Question: Here as my tables (Entier = Integer // Caractere long variable = Varchar) :
<URL>

I created a view V_Enterprise(idContact, phoneNumber, email, name, city, adress)
I tried to create a Trigger on that View to allow users to update the view :
'''
CREATE TRIGGER test
ON V_Entreprise
INSTEAD OF INSERT
AS
DECLARE @T_ContactId INT
BEGIN
INSERT INTO T_Contact
SELECT i.phoneNumber, i.email
FROM Inserted i
SELECT @T_ContactId = @@IDENTITY
INSERT INTO T_Entreprise
SELECT @T_ContactId, i.name, i.city, i.adress
FROM Inserted i
END ;
'''
As I expected, it work on simple inserts, but when I add couples of rows at once, it fails because @T_ContactId only contains the first id. Can someone help me to fix it ? I feel like I should use INNER JOIN inserts but I can't figure out how to deal with it.
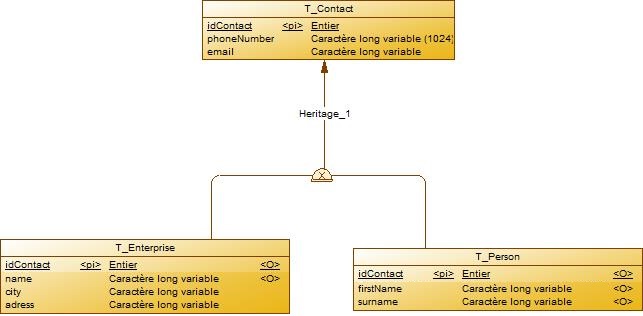
Answer: If 'phoneNumber' and 'email' are a unique key in 'T_Contact' then you could do this:
'''
CREATE TRIGGER test
ON V_Entreprise
INSTEAD OF INSERT
AS
DECLARE @T_ContactId INT
BEGIN
INSERT INTO T_Contact
SELECT i.phoneNumber, i.email
FROM Inserted i
SELECT @T_ContactId = @@IDENTITY
INSERT INTO T_Entreprise
SELECT
(SELECT idContact FROM T_Contact
WHERE phoneNumber = i.phoneNumber AND email = i.email),
i.name, i.city, i.adress
FROM Inserted i
END ;
'''